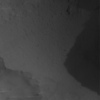
Label: not_dusty